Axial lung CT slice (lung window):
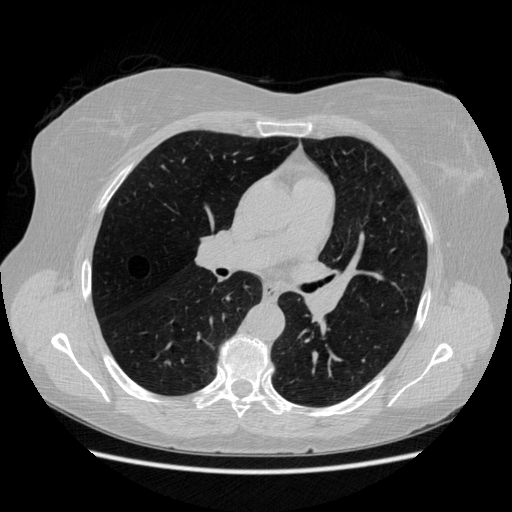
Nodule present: no